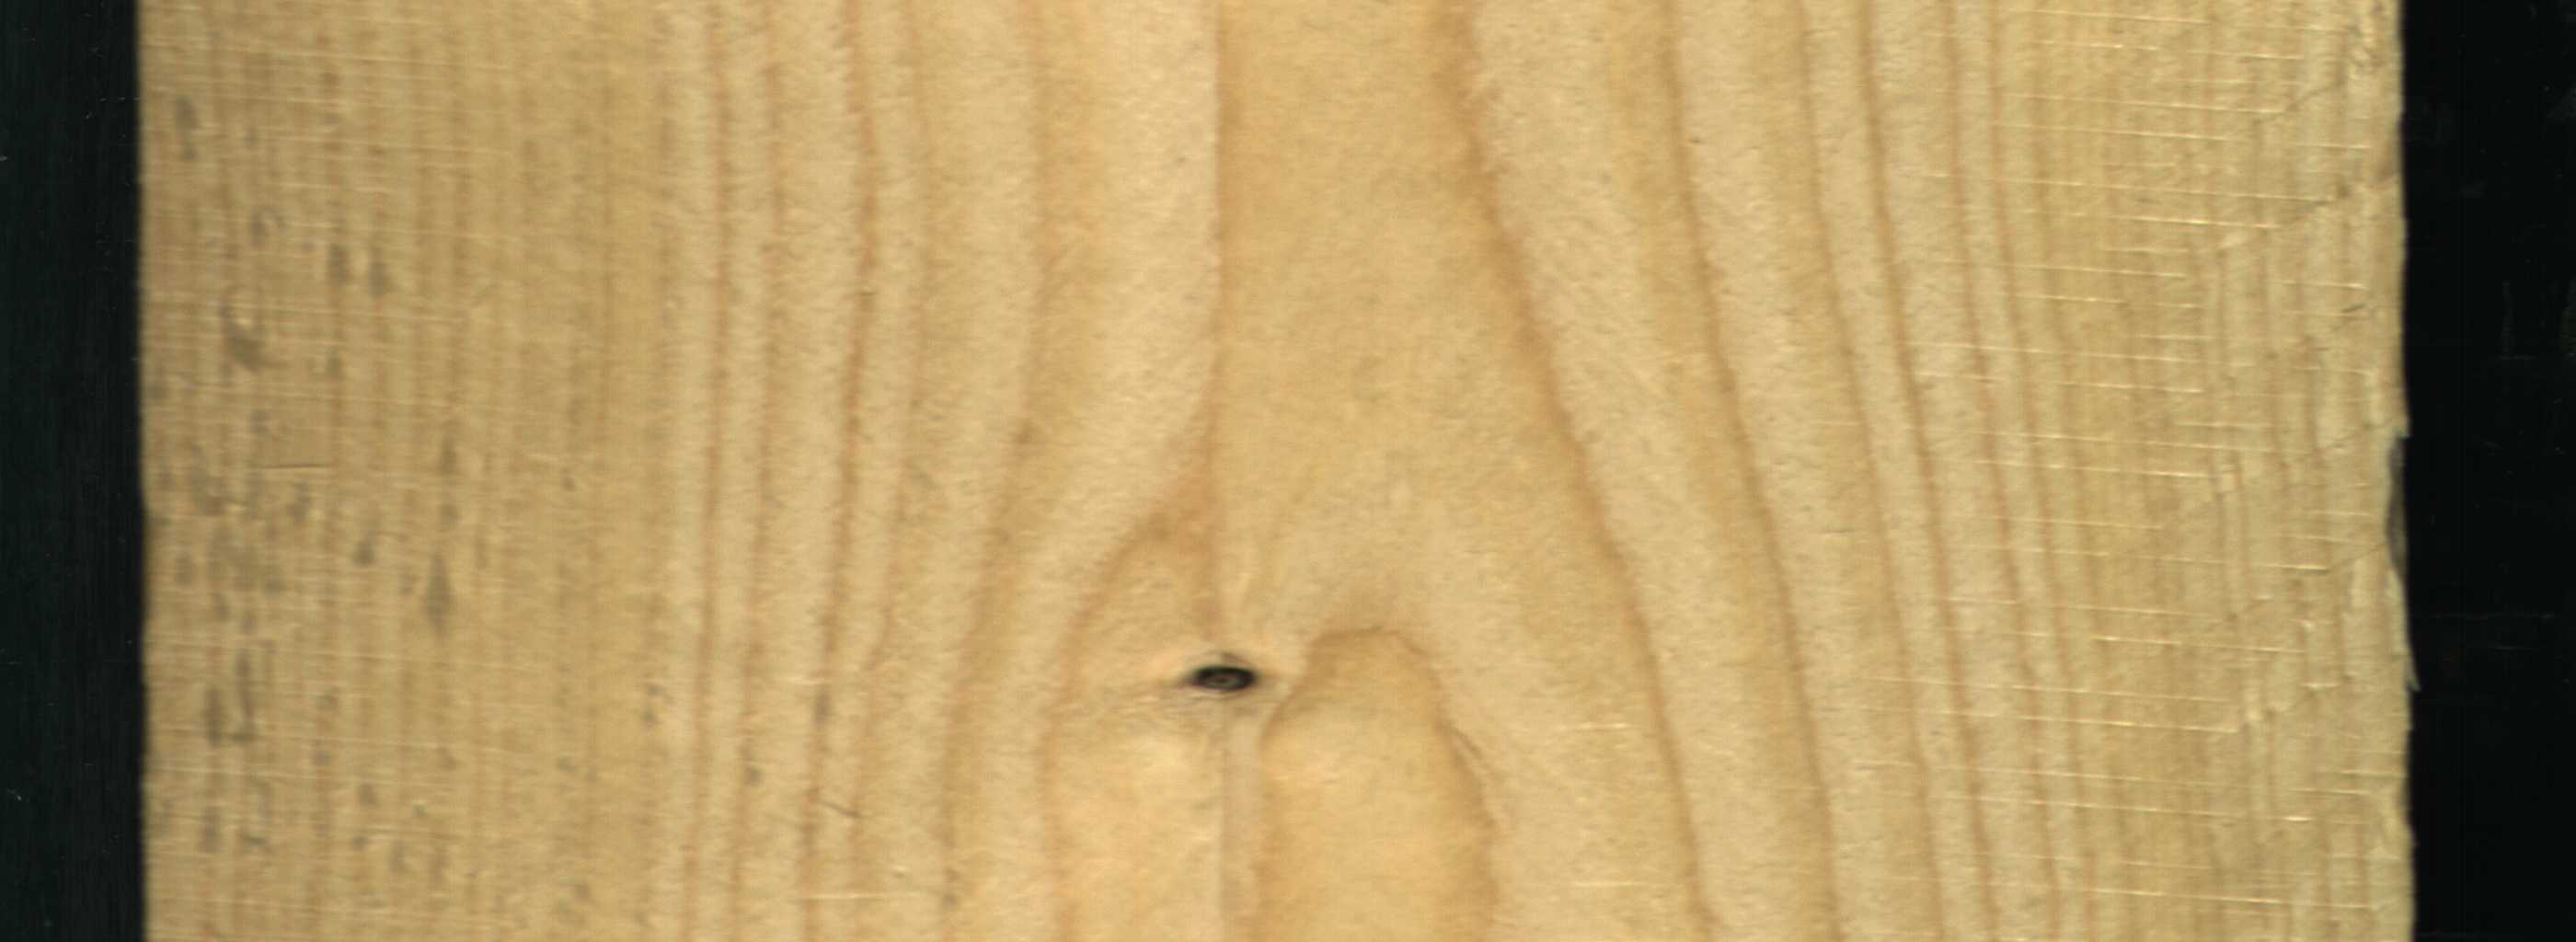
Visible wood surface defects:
Dead_Knot